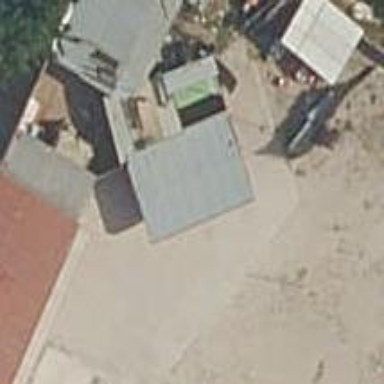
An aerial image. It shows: Bar.